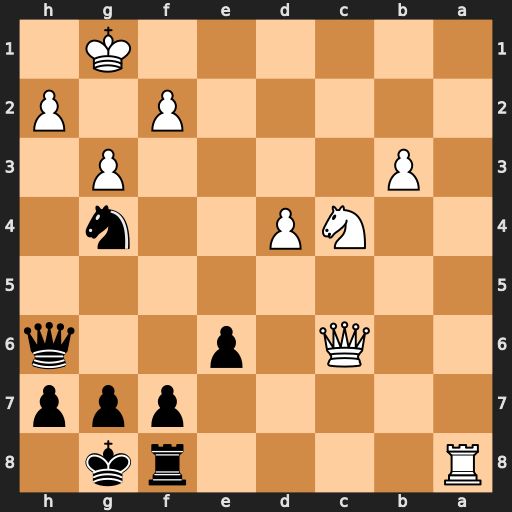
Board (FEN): R4rk1/5ppp/2Q1p2q/8/2NP2n1/1P4P1/5P1P/6K1
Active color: b
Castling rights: -
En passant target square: -
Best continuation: Qxh2+ Kf1 Qxf2#